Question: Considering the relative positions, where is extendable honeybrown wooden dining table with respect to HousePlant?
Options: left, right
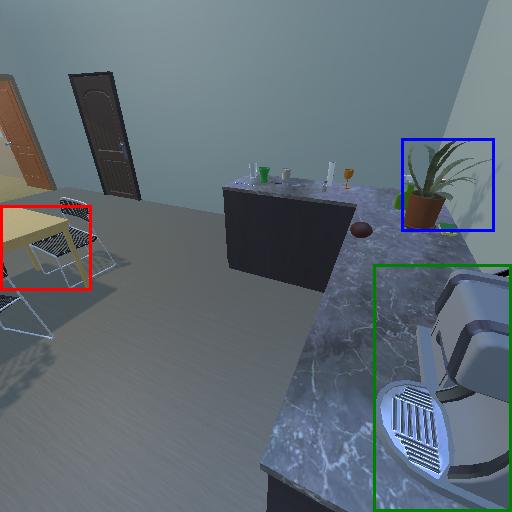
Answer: left